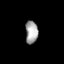
Tissue: lung
Cell type: T cells
Senescence score: 0.6156
Nuclear area (px): 278
Mean DAPI intensity: 166.338